Question: EDIT: added a snapshot.
I have a UIView class, as follows..
'''
class CreateNewUserView: UIView{
private let subVu: UIView! = UIView()
func createNewUserVuLayout() -> UIView{
subVu.frame.size = CGSize(width:320, height:320)
// adding programmatically-created buttons, labels, textfields, etc..
return subVu
}
// will call the function below in a different ViewController class
func centerTheVu(superVuX:CGFloat){
subVu.center.x = superVuX
}
'''
in a different .swift file, I have the following UIViewController class..
'''
import UIKit
class CreateNewUserVC: UIViewController{
private let instanceOfCreateNewUserView = CreateNewUserView()
override func loadView(){
super.loadView()
view.addSubview(instanceOfCreateNewUserView.createNewUserVuLayout())
// Calling the function from the UIView class now. Working perfectly!
// the view is centered horizontally as expected.
instanceOfCreateNewUserView.centerTheVu(superVuX: view.center.x)
// However, if I delete the above line, the line below does not accomplish
// the same task when I try to do the same vertically!
instanceOfCreateNewUserView.center.y = view.center.y
}
}
'''
Is there a reason why it's not working in the second case?
'instanceOfCreateNewUserView.center.y = view.center.y'
also, the following doesn't work..
'instanceOfCreateNewUserView.center.y = self.view.center.y'
The app builds and runs, however, the view is aligned horizontally, but not vertically.
I'm new to swift and trying to figure out how to build/ align control elements programmatically.
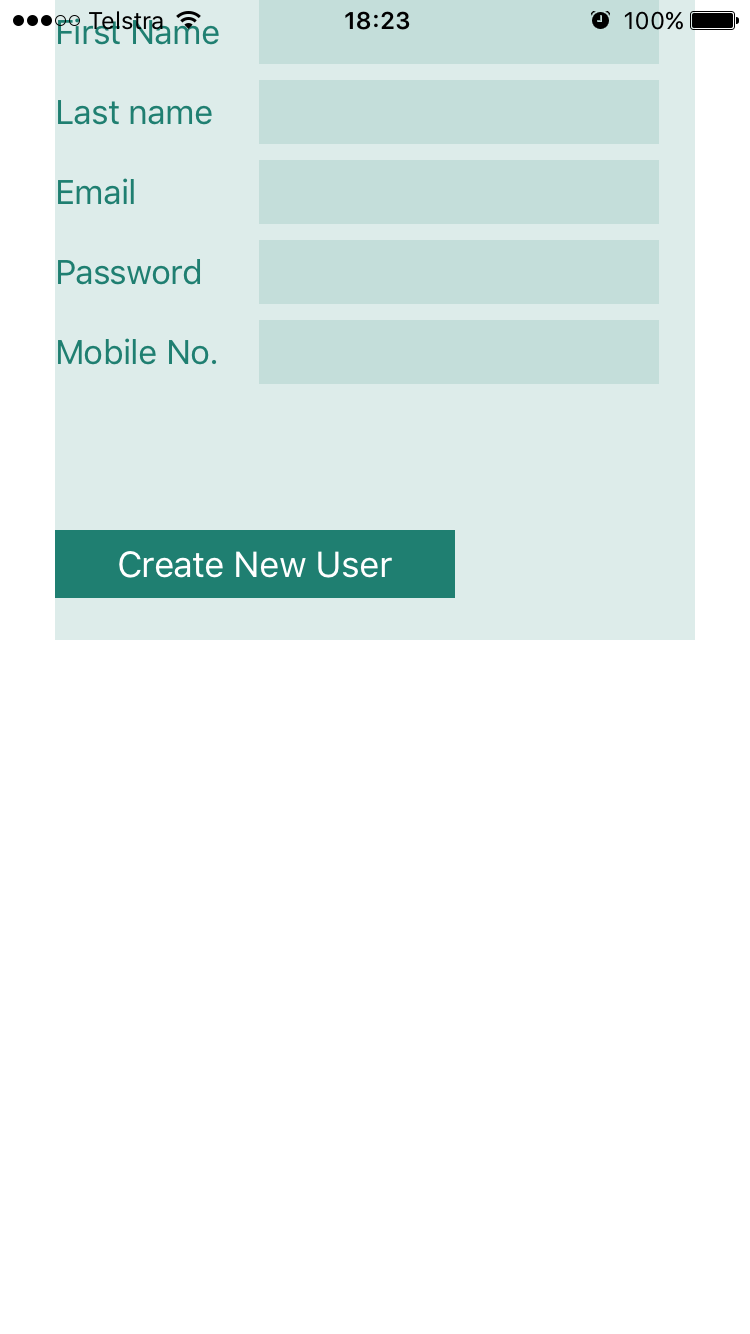
Answer: Your view hierarchy looks like this:
CreateNewUserVC's view
----- subVu
The CreateNewUserView is not involved at all, you never added it to the view controller's view.
Hence moving its frame doesn't change the layout of any views on the screen.